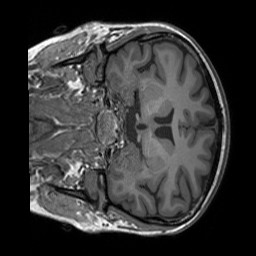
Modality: T1w
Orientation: coronal
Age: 25
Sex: female
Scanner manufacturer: siemens
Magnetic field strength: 3 T
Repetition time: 1.9 s
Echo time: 0.00252 s